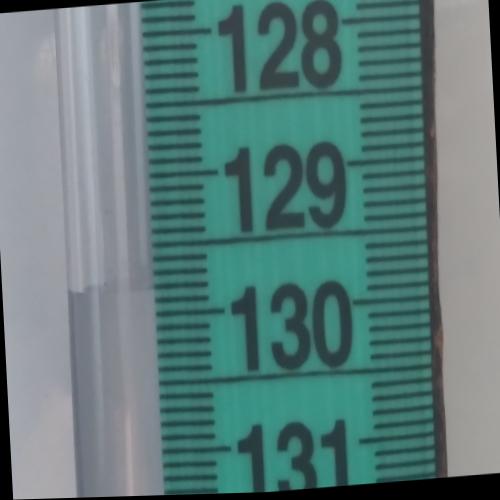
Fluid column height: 129.8 cm